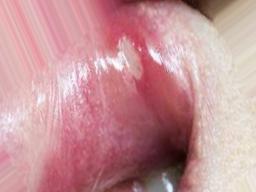
Condition: Mouth Ulcer